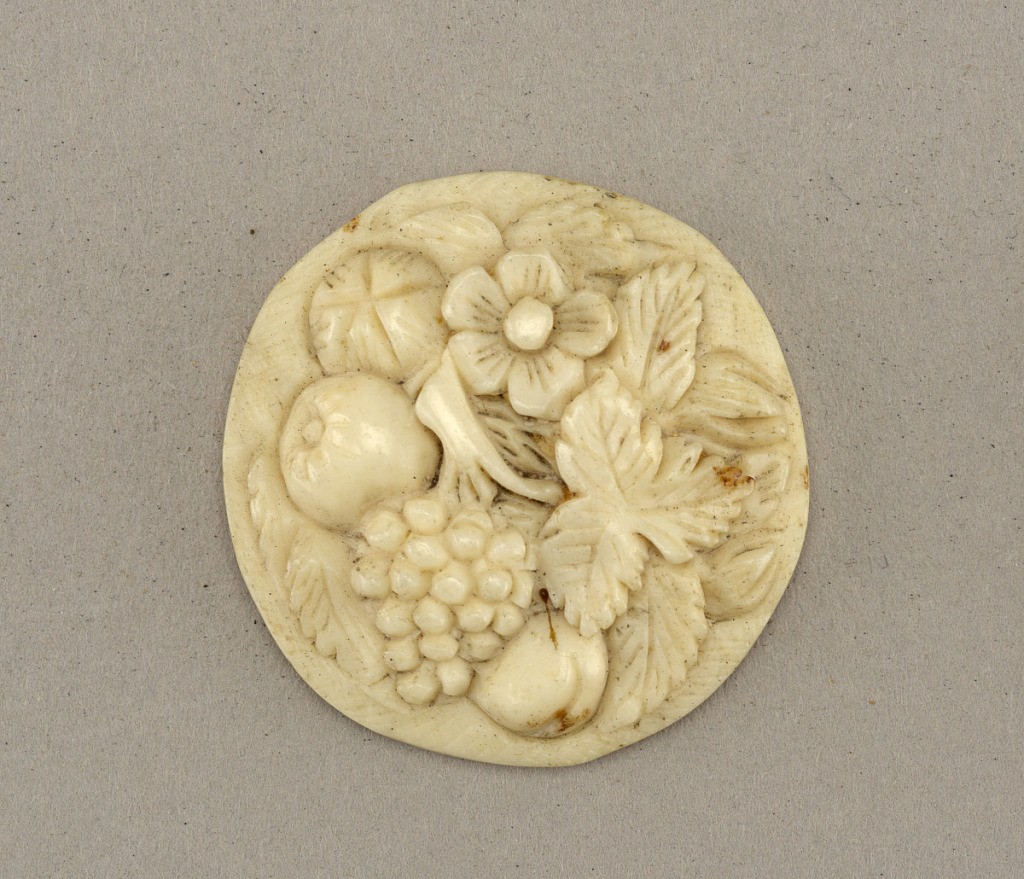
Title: Button
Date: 19th century
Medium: Ivory
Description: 1931-59-120-d: Circurlar button of ivory carved in relief in desi...